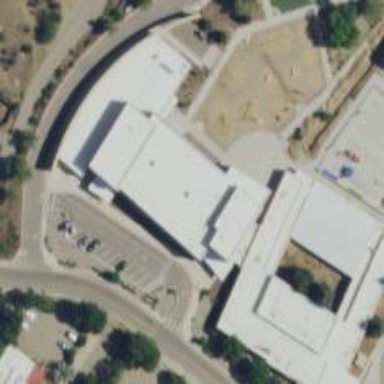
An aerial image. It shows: School building.